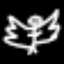
Label: angel